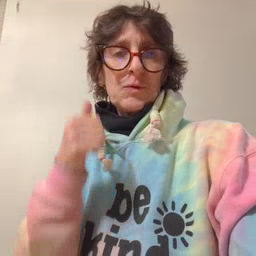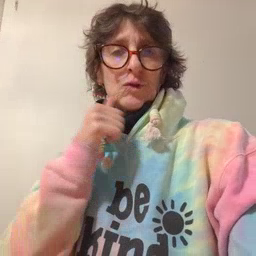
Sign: girl